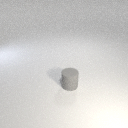
small gray rubber cylinder